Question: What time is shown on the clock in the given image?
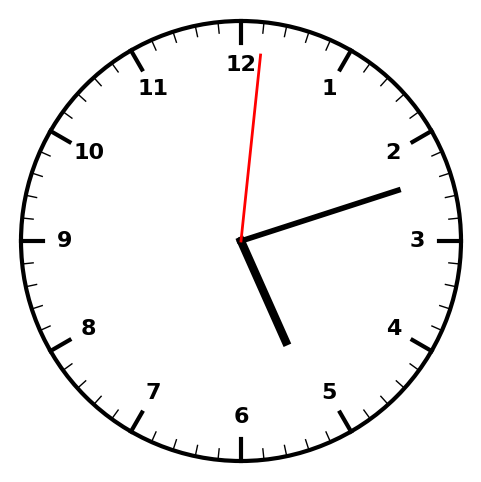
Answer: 05:12:01